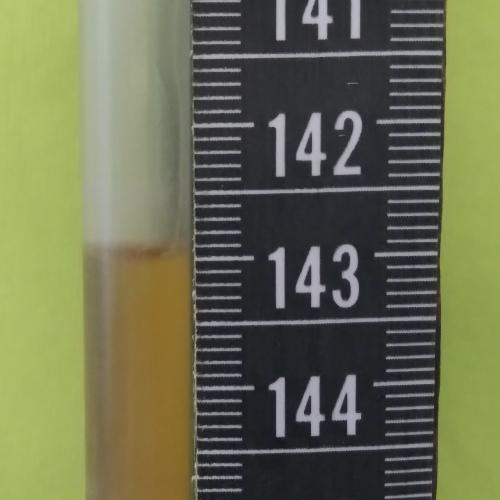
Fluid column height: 143.0 cm